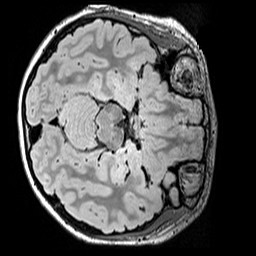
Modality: FLAIR
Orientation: axial
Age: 9
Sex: male
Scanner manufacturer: siemens
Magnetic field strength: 3 T
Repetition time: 5 s
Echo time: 0.388 s